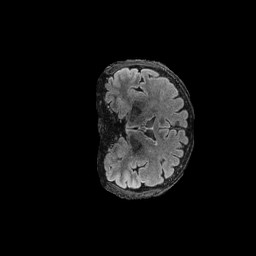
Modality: FLAIR
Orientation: coronal
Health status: ill
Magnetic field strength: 3 T